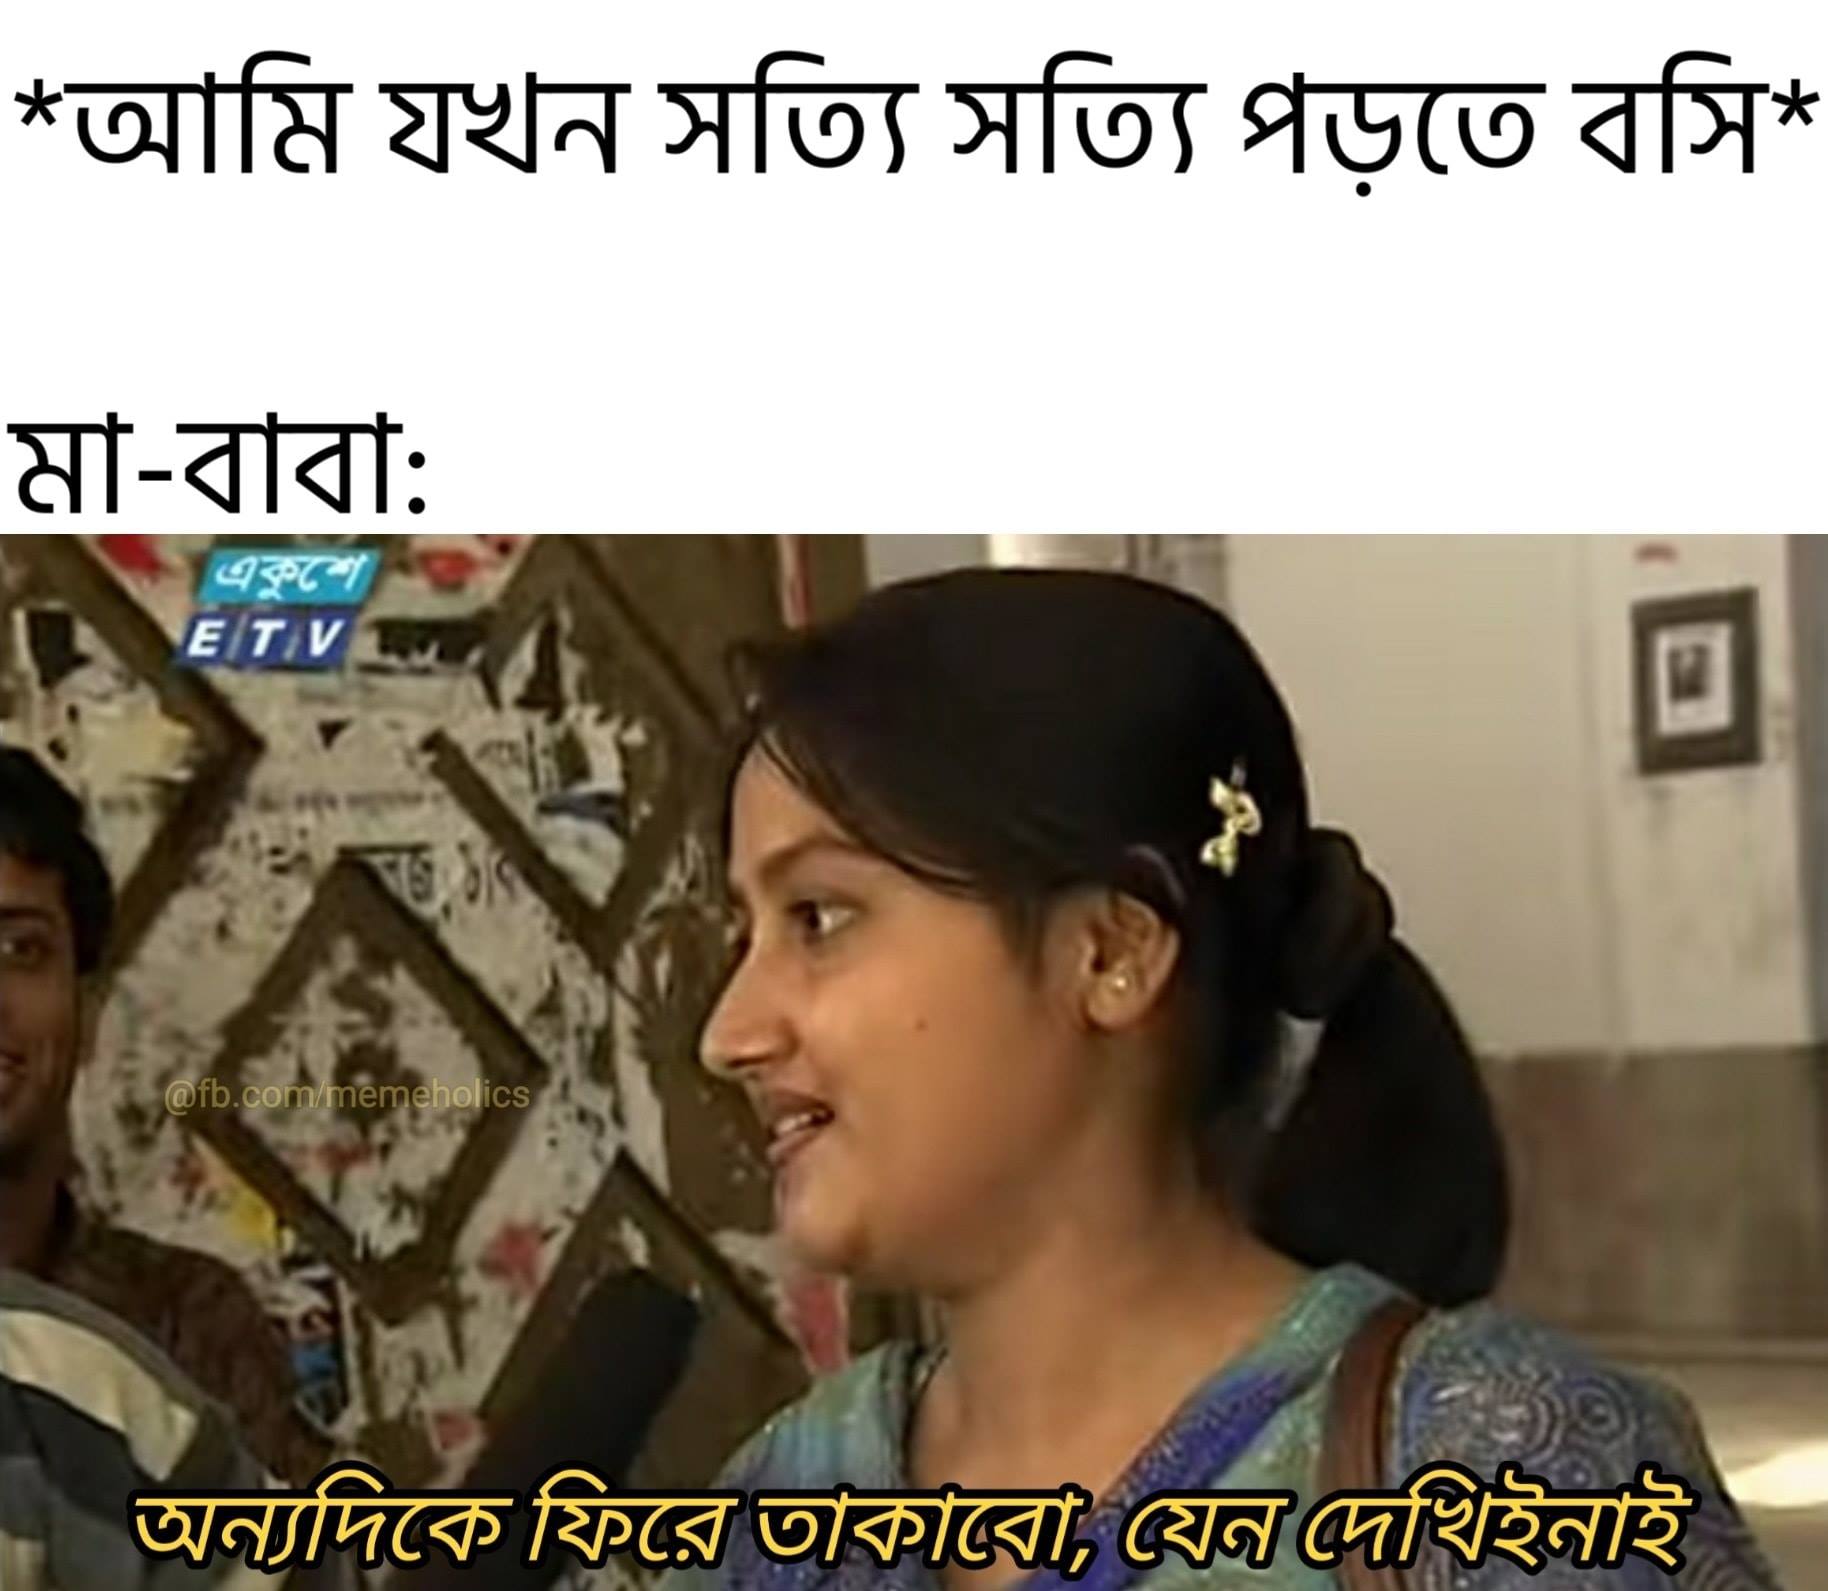
Caption: *আমি যখন সত্যি সত্যি পড়তে বসি*    মা- বাবা:    অন্যদিকে ফিরে তাকাবো , যেন দেখিইনাই
Label: non-hate